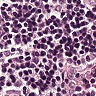
Metastatic tissue present: no